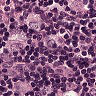
Metastatic tissue present: yes